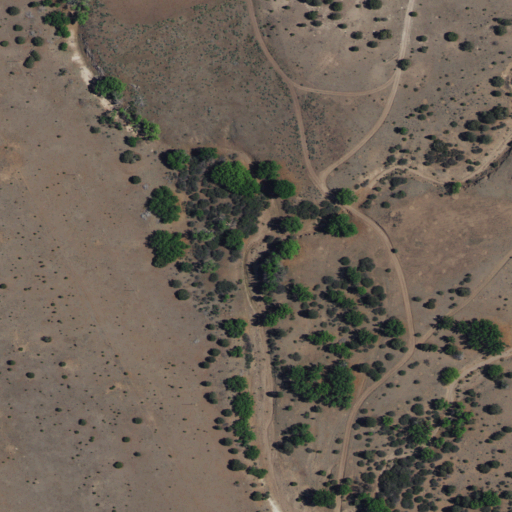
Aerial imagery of valley in New Mexico named White Rock Canyon containing shrub and grassland